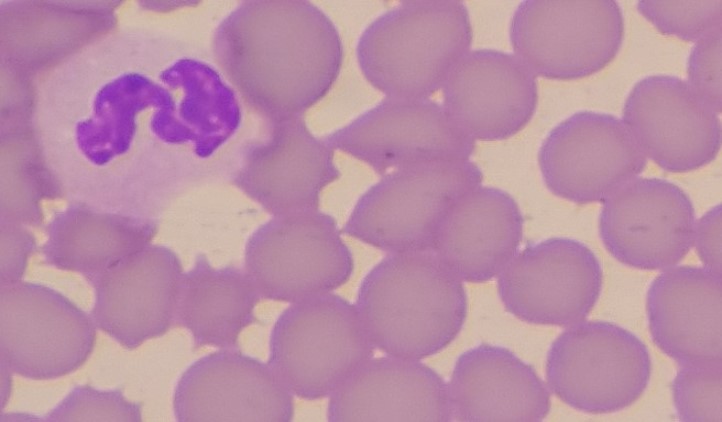
White blood cell type: Neutrophil